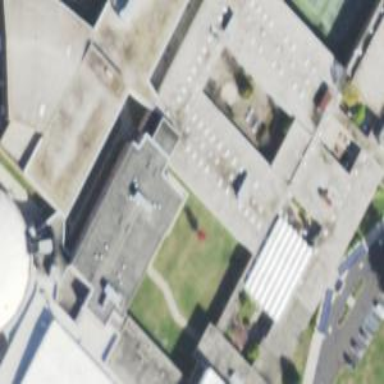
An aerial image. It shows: School building.